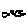
Label: moon